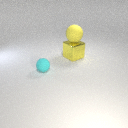
large yellow metal cube to the right of small cyan rubber sphere